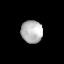
Tissue: prostate
Cell type: Fibroblasts
Senescence score: 0.7558
Nuclear area (px): 465
Mean DAPI intensity: 186.701